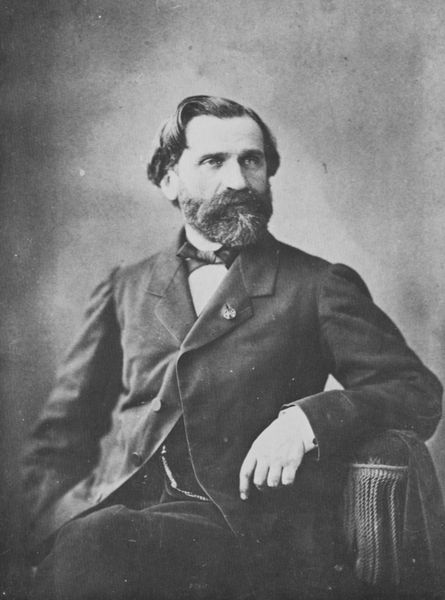
Titel: Giuseppe Verdi (1813-1901)
Künstler: Gaspard-Félix Tournachon
Schlagwörter: hand, mann, schatten, weiß, sitzen, elegant, frankreich, frisur, grau, haar, licht, mund, nase, ohr, profil, schmuck, schwarz, stirn, stuhl, blick, rock, schleife, anzug, bart, hemd, hose, jacke, arm, arme, augen, falten, gesicht, kragen, samt, vollbart, bildnis, herr, hände, portrait, porträt, fransen, haare, sessel, sitzend, knopf, lippen, locke, scheitel, armlehne, lehne, haltung, kette, chair, hands, men, white, frack, black, collar, formal, gray, grey, hair, modern, nose, old, seat, seated, sit, sitting, sleeve, wall, zeigefinger, krawatte, seitenscheitel, sitzt, picture, kordel, aufstützen, knöpfe, fliege, sakko, schick, foto, fotografie, schwarzweiss, künstler, manschette, manschetten, politiker, photo, uhrenkette, uhrkette, halbprofil, lässig, man, background, ear, eyes, male, suit, wichtig, taschenuhr, paper, black and white, gaze, look, fotographie, coat, mouth, buttons, monochrome, beard, graus, jacket, curl, lean, leaning, tie, tolle, victorian, gel, human, pose, antique, historical, pants, pocket, watch, finger, fingers, überheblich, sacko, eyebrows, south, gentleman, atelieraufnahme, lapel, shirt, photograph, photography, button, frak, portraitfotografie, natier, bowtie, mustache, moustache, sleeves, europe, posed, scharz weiss, samtrock, pin, general, b&w, b/w, chain, cuffs, distinguished, tassel, overcoat, old fashioned, dressed, antebellum, writer, 20th century, lapels, pocket watch, guy, facial hair, rd, 1800s, hand in pocket, mustach, black and whit, professor, badge, proper, sittig, moustach, scientist, posing, famous people, combover, timepiece, en siut, neard, general lee, lepell, extended elbows, seated posture, papillon, old-timey, businessman, old photo, stately, button down, !800's, links, coughlin, whitre, arm resting, boe, porträit, 20 jhdf, lapel pin, piin, cufflinks